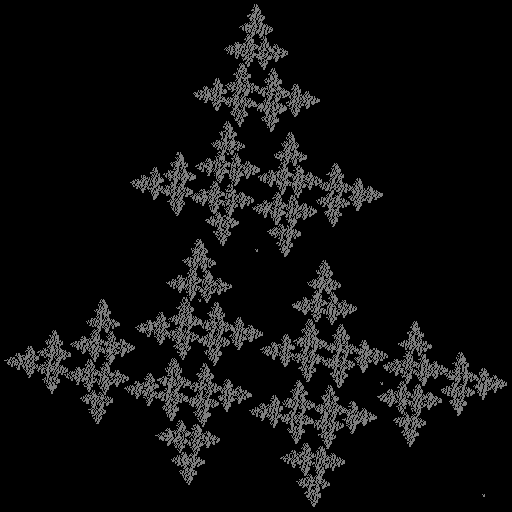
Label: crystal